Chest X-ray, PA view. Patient: 43 years old, sex F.
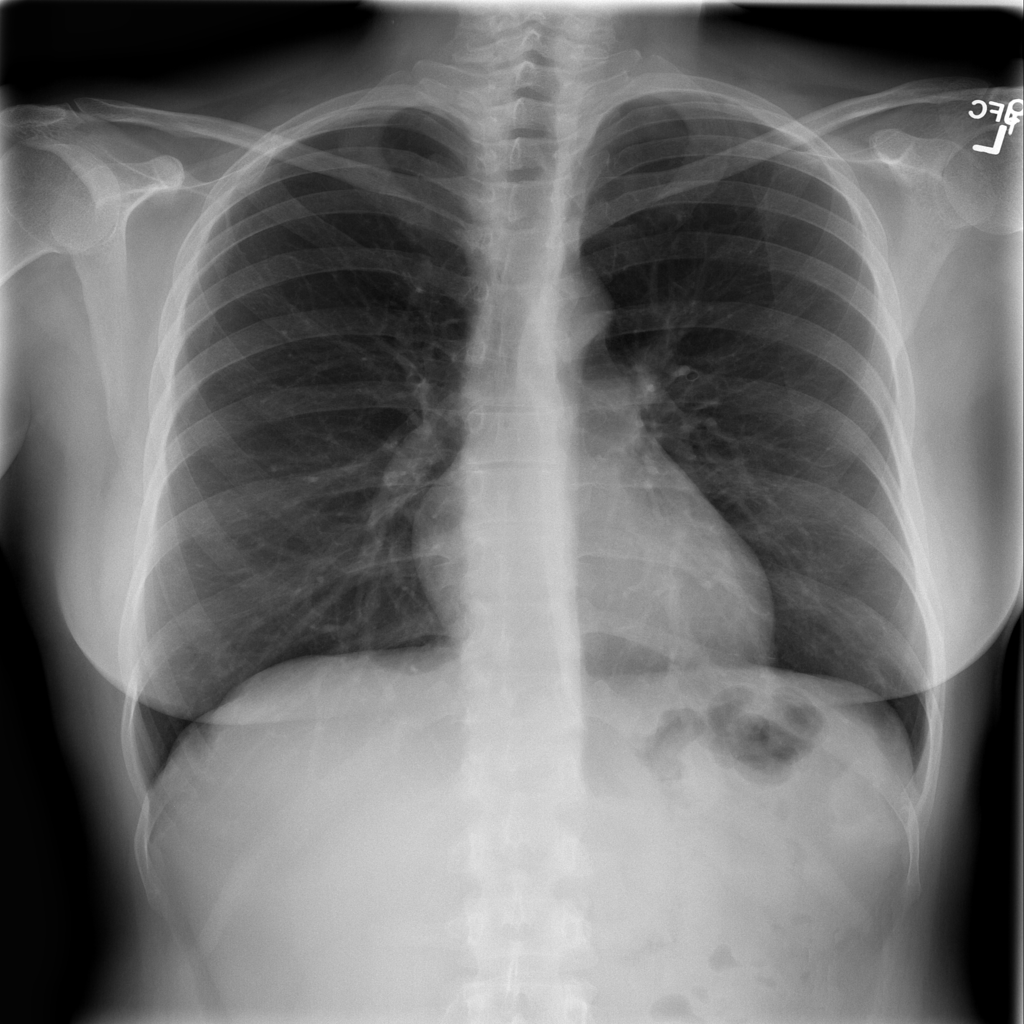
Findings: No Finding